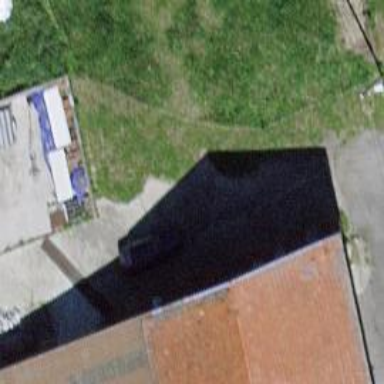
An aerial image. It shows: Silo.